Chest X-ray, AP view. Patient: 67 years old, sex M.
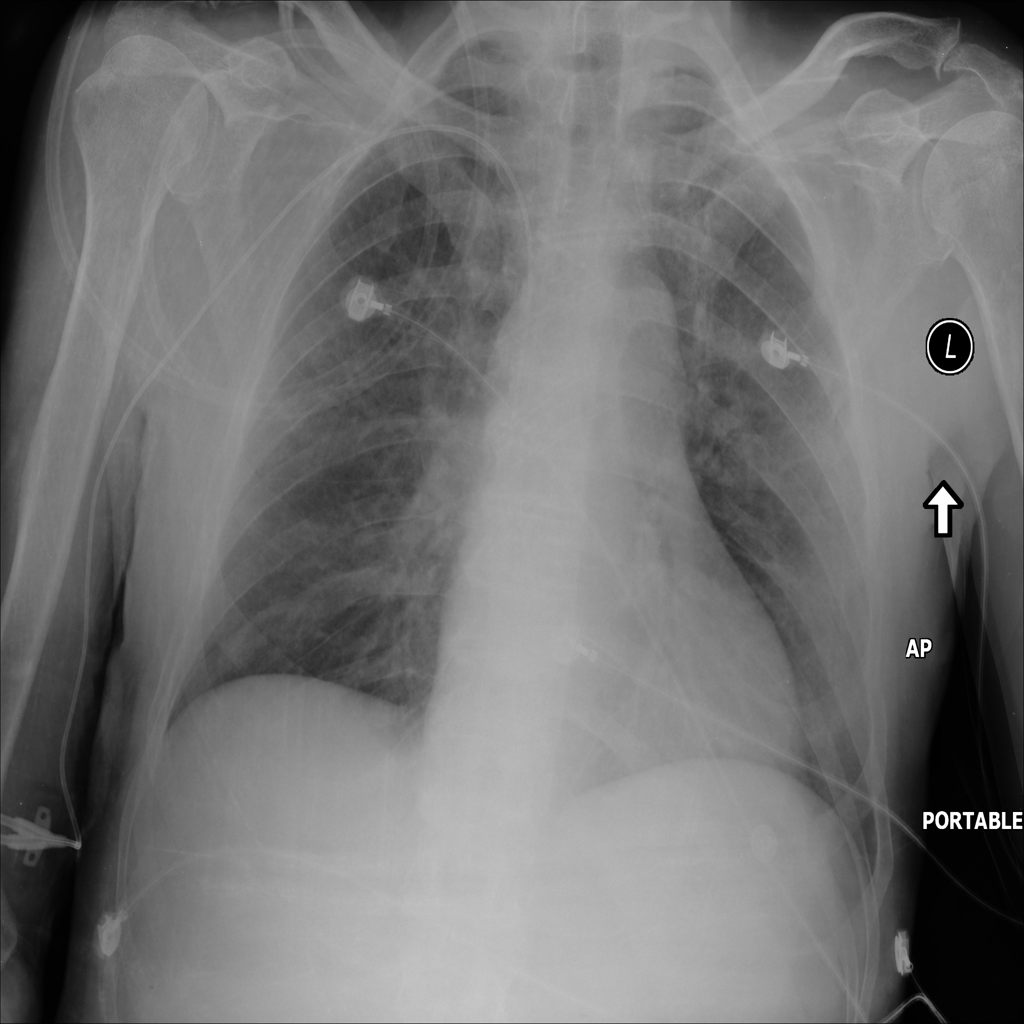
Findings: Infiltration